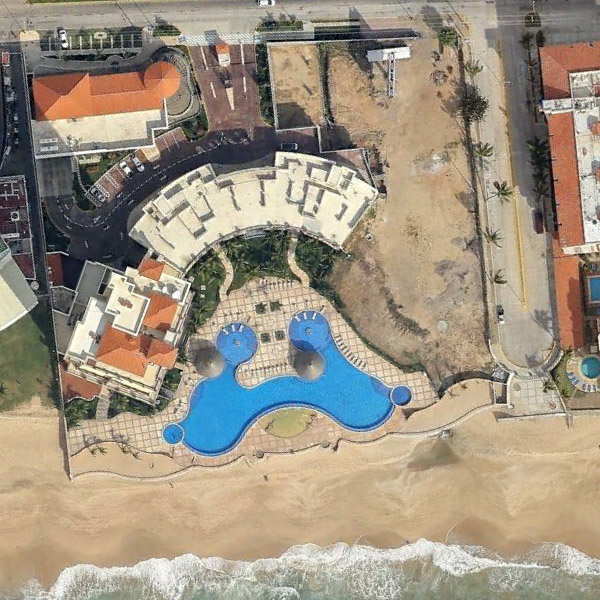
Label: Resort